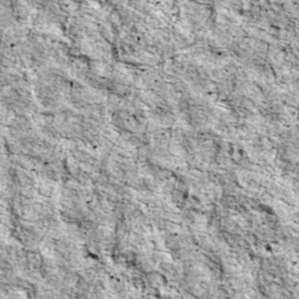
Label: non_frost